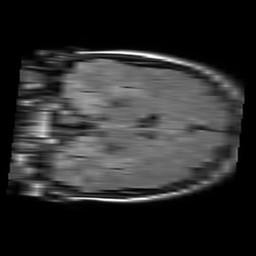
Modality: FLAIR
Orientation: coronal
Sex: female
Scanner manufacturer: philips
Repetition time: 11 s
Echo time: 0.125 s